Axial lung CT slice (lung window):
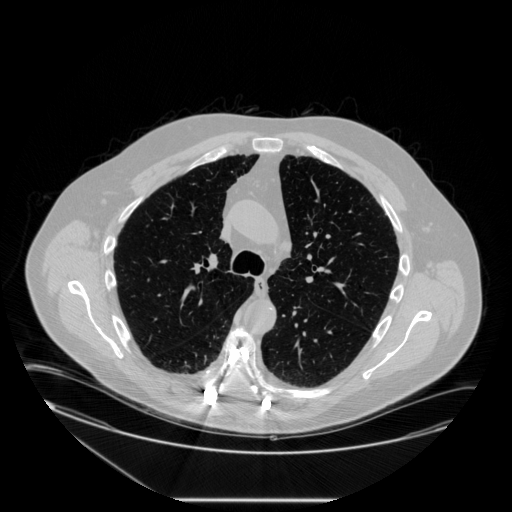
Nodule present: no